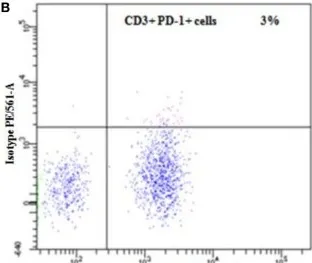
Flow cytometry was used to determine the expression of programmed cell death protein-1 (PD-1) in the patient CD3+, CD4+, and CD8+ T cells before nivolumab treatment. Panels (A,B) are dot plots for isotype control and for PD-1 staining in CD3+, respectively.
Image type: pathology (fish)